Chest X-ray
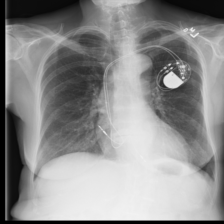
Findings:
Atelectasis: negative
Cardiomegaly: negative
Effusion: negative
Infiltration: negative
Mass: negative
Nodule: negative
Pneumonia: negative
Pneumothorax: negative
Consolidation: negative
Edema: negative
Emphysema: negative
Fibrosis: negative
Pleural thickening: negative
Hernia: negative